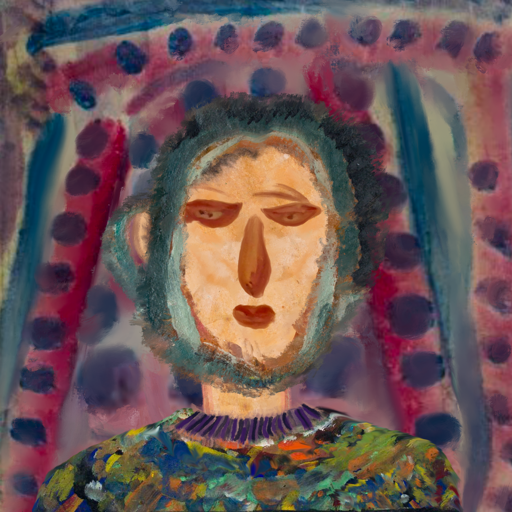
Background: HillGirl, Head And Neck Front: Childish, Face Front: Pious_Lady, Bust: An_Impression, Hair Front: Boggyland, Head Accessory: Blank, Second Necklace: Blank, Necklace: HillGirl, Baby: Blank